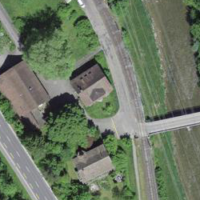
EUNIS habitat code: 55
Species observed at this site:
Circaea lutetiana